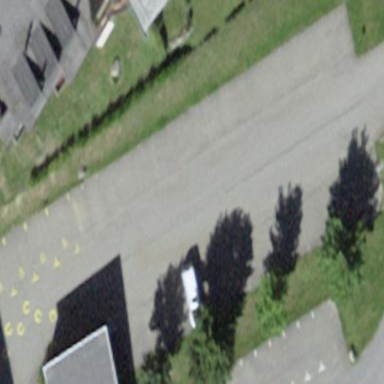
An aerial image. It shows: Parking area.